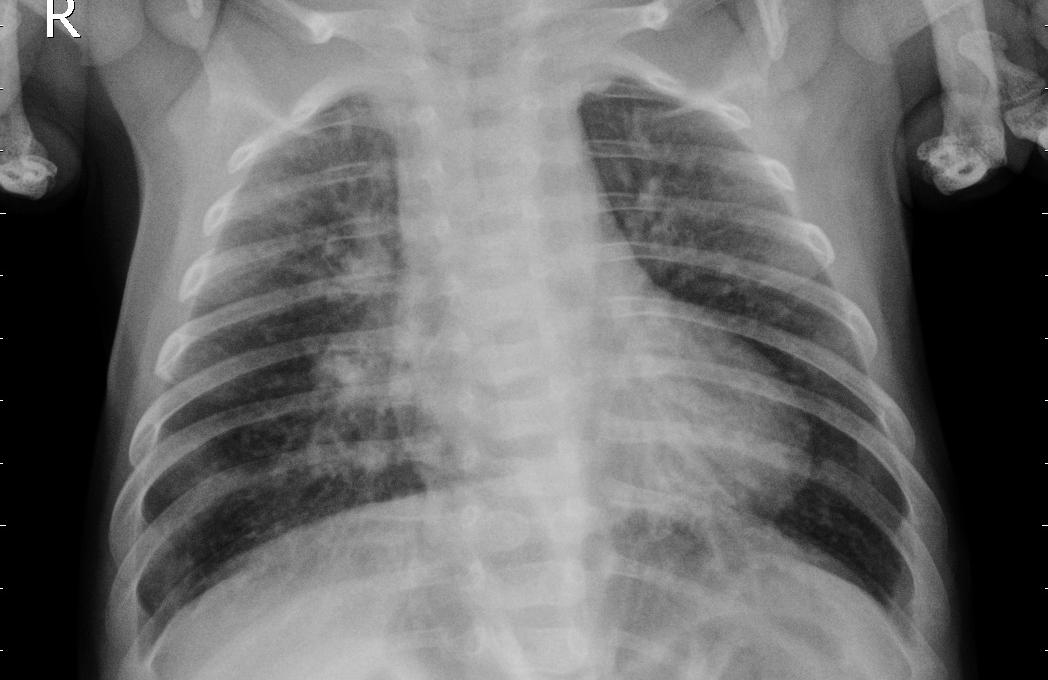
Diagnosis: PNEUMONIA